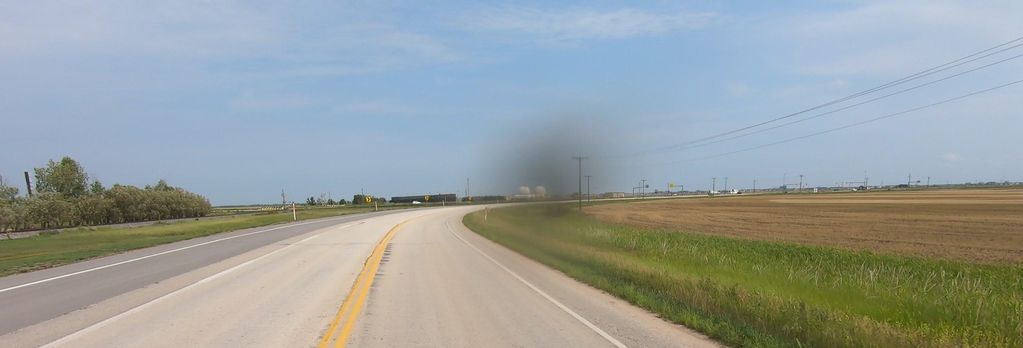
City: winnipeg